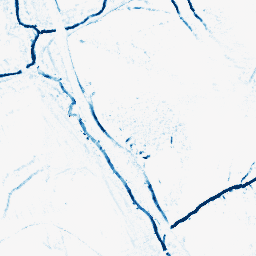
Category: morphological
Decomposition family: morphological_diamond
Decomposition parameters: operation: closing
radius: 3
Upsampling method: quintic
Upsampling parameters: scale: 4
Upsampling scale: 4